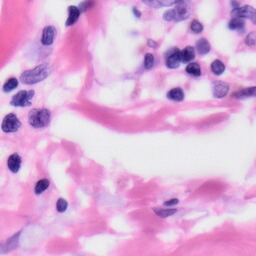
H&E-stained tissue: Skin